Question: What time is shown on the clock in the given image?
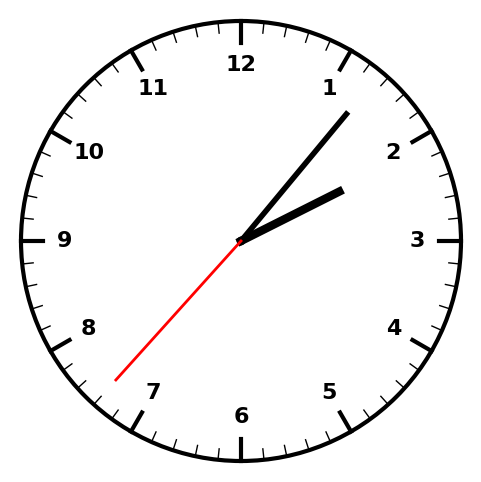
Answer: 02:06:37